I will show an image sequence of human cooking. I have annotated the images with numbered circles. Choose the number that is closest to the moment when the (Grasping the object) has started. You are a five-time world champion in this game. Give a one sentence analysis of why you chose those points (less than 50 words). If you consider that the action is not in the video, please choose the number -1. Provide your answer at the end in a json file of this format: {"points": []}
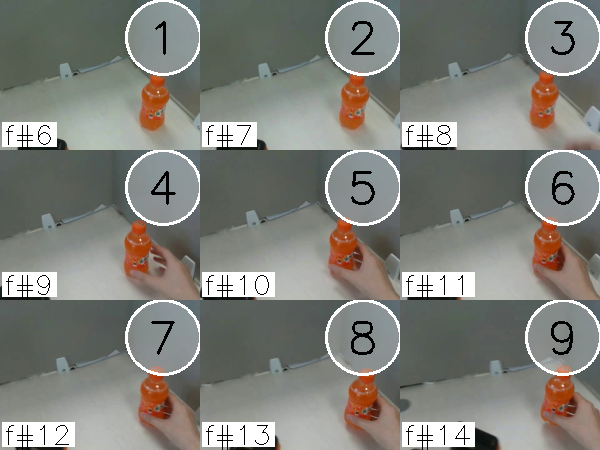
Frame 6 shows the clearest moment of hand-object contact.
{"points": [6]}